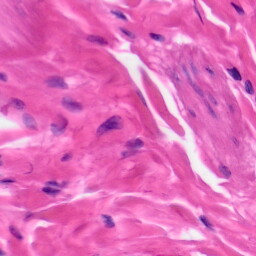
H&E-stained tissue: Skin